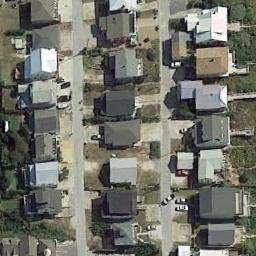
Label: dense_residential